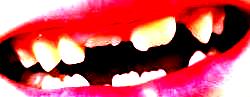
Condition: hypodontia